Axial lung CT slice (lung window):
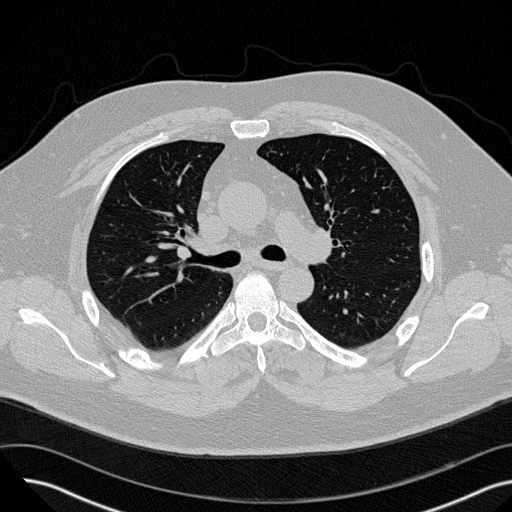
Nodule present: no